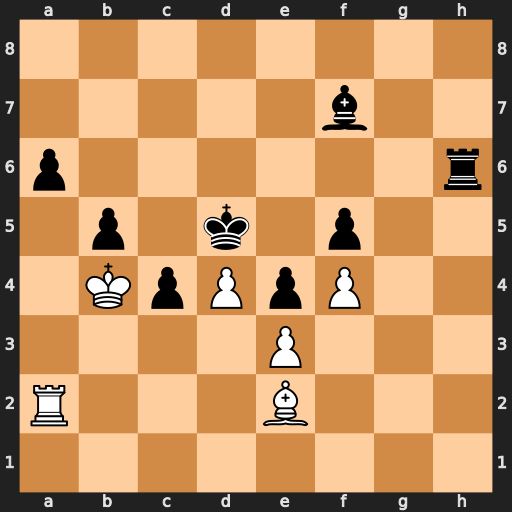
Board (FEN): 8/5b2/p6r/1p1k1p2/1KpPpP2/4P3/R3B3/8
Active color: w
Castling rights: -
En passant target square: -
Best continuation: Bxc4+ bxc4 Ra5+ Ke6 Rxa6+